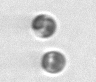
Label: Thalassiosira_sp_aff_mala